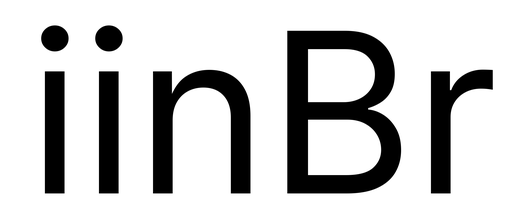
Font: Inter_Regular